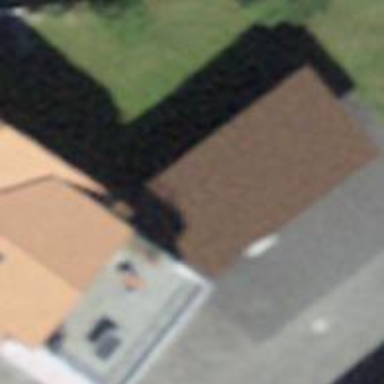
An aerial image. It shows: View of roof of building.